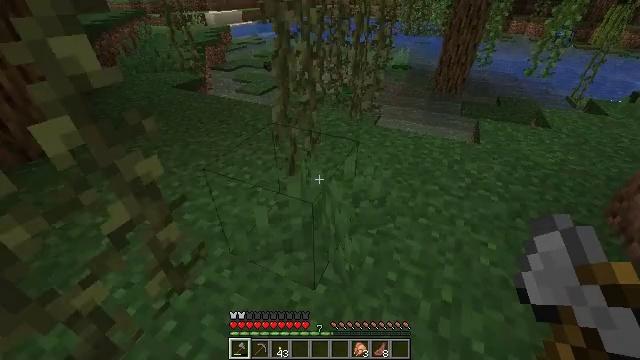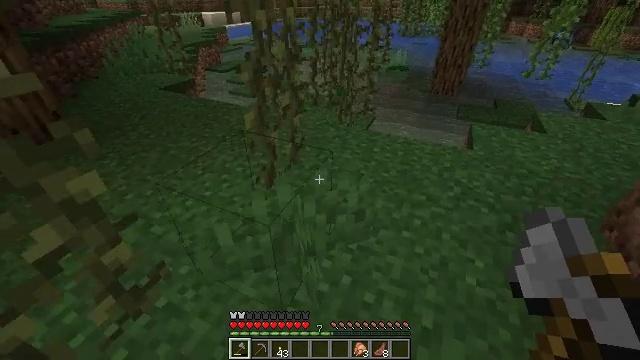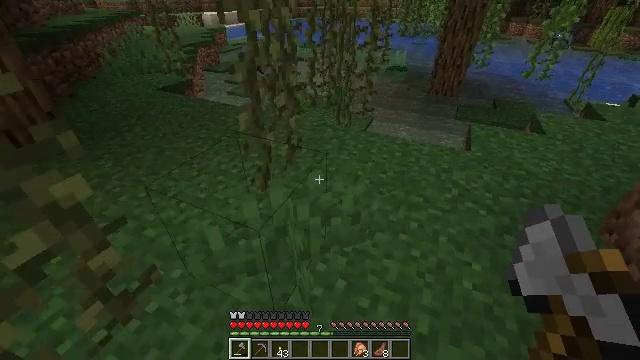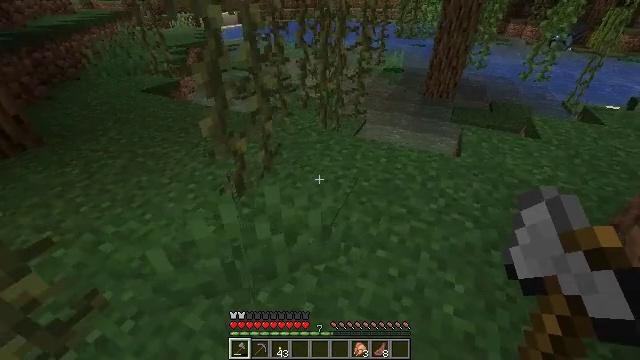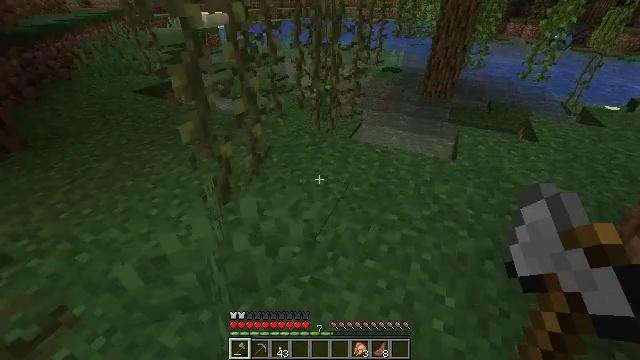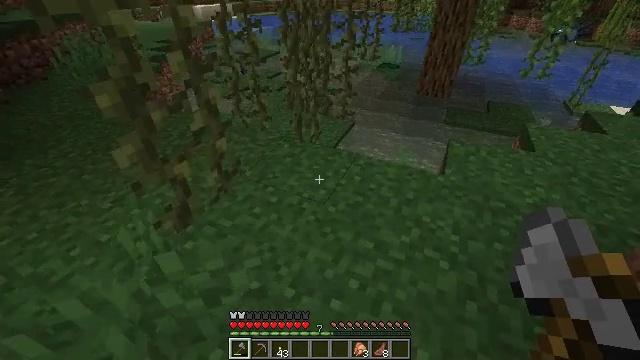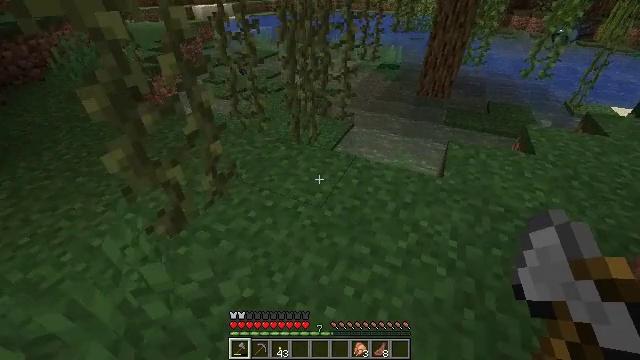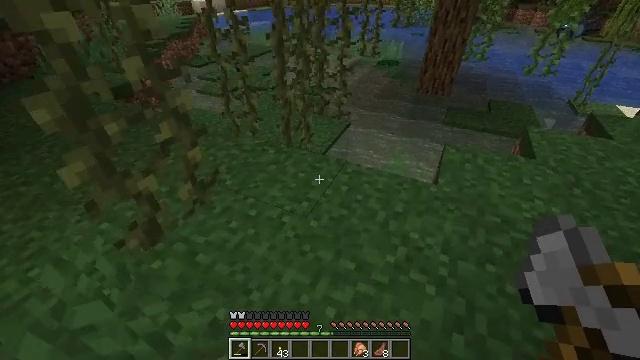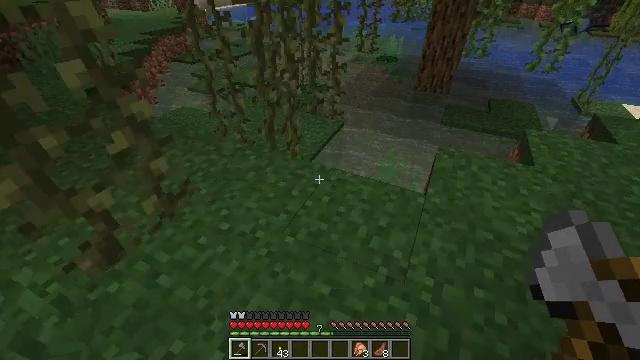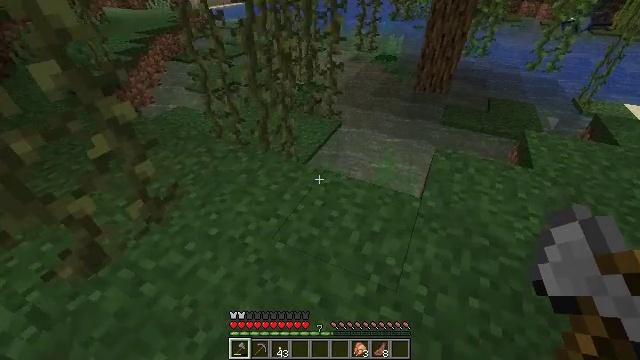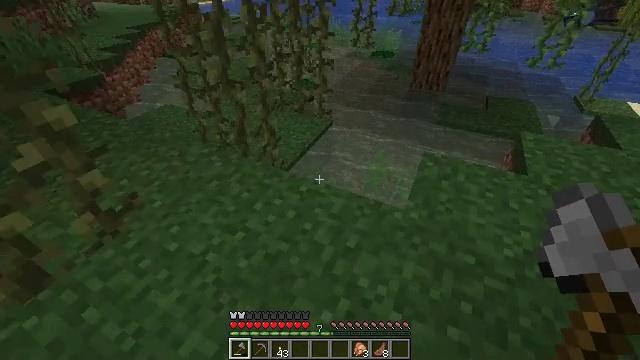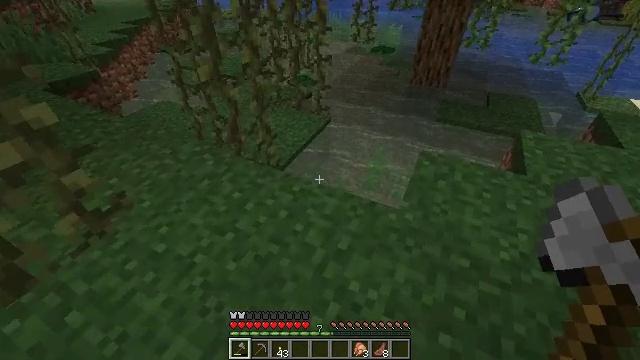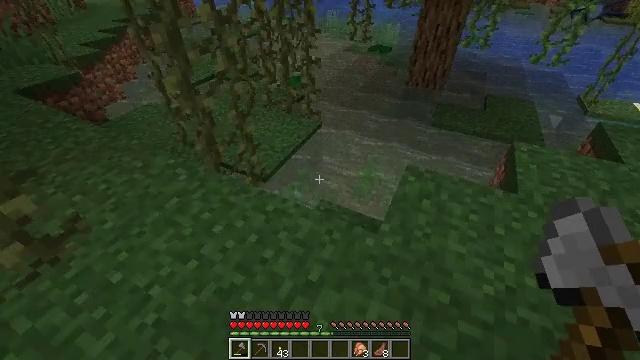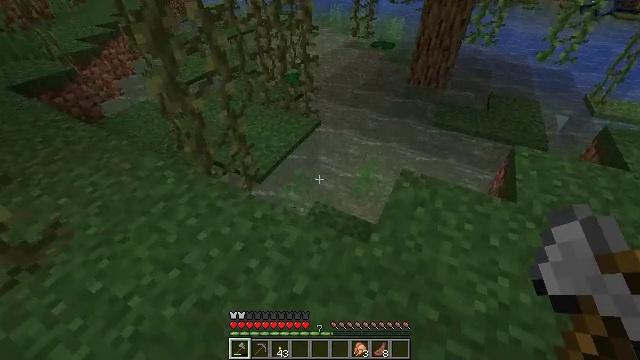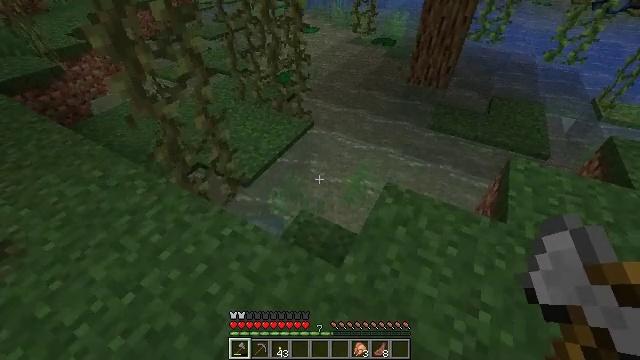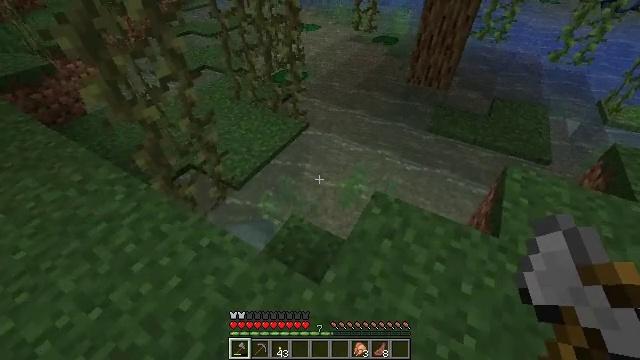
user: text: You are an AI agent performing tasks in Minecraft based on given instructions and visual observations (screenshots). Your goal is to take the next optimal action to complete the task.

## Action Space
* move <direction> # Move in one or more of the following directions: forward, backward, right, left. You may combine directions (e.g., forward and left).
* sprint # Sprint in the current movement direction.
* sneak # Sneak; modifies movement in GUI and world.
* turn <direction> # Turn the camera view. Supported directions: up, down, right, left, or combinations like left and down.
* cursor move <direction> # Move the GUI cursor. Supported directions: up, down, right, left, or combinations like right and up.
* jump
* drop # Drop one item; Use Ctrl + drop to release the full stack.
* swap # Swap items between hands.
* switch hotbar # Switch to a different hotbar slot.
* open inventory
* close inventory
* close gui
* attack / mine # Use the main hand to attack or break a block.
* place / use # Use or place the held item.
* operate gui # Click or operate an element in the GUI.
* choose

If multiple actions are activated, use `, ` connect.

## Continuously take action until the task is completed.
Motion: motion action
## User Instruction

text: Collect seagrass by hand or tool.
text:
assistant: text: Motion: move forward and move right
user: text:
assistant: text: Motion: move forward and move right
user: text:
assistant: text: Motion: move forward and move right
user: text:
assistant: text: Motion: move forward and move right
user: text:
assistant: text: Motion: move forward and move right, turn down
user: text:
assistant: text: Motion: move forward and move right
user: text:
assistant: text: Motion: move forward and move right
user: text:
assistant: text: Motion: move forward and move right, turn down
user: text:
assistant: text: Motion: move forward and move right
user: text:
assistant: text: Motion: move forward and move right, turn down
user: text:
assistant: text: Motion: move forward and move right
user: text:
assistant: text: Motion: move forward and move right
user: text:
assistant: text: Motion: move forward and move right
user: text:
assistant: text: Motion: move forward and move right, turn left and down
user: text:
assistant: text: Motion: move forward and move right
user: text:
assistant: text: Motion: move forward and move right
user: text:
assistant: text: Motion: move forward and move right
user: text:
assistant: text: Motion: move forward and move right
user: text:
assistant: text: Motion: move forward and move right
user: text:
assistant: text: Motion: move forward and move right
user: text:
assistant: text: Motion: move forward and move right
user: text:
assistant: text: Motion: move forward and move right, turn left
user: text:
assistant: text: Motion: turn left
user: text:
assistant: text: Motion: turn left
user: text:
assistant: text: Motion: no_op
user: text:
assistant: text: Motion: move forward and move right
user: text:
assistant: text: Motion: move forward and move right, turn left
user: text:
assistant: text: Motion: move forward and move right, turn left
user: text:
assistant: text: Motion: move forward and move right, turn left and up
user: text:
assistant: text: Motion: move forward and move right, turn left